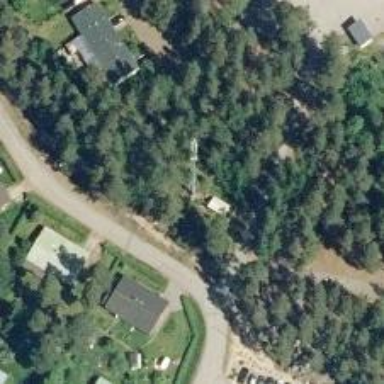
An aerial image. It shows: Communication mast tower.